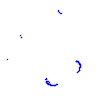
Particle: proton